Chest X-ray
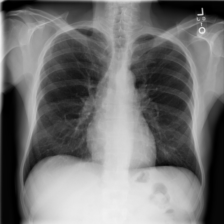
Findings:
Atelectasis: negative
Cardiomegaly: negative
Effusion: negative
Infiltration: negative
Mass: negative
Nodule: negative
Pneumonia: negative
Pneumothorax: negative
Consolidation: positive
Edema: negative
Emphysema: negative
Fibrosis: negative
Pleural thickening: negative
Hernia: negative